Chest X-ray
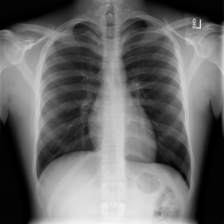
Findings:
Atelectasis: negative
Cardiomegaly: negative
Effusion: negative
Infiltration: negative
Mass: negative
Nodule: negative
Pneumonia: negative
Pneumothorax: negative
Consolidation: negative
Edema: negative
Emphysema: negative
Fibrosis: negative
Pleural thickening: negative
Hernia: negative